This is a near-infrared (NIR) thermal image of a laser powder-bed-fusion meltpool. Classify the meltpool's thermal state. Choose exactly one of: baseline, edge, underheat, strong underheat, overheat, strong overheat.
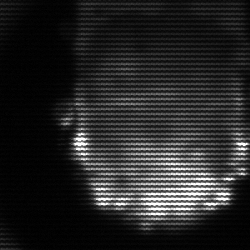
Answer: baseline